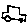
Label: car